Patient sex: M
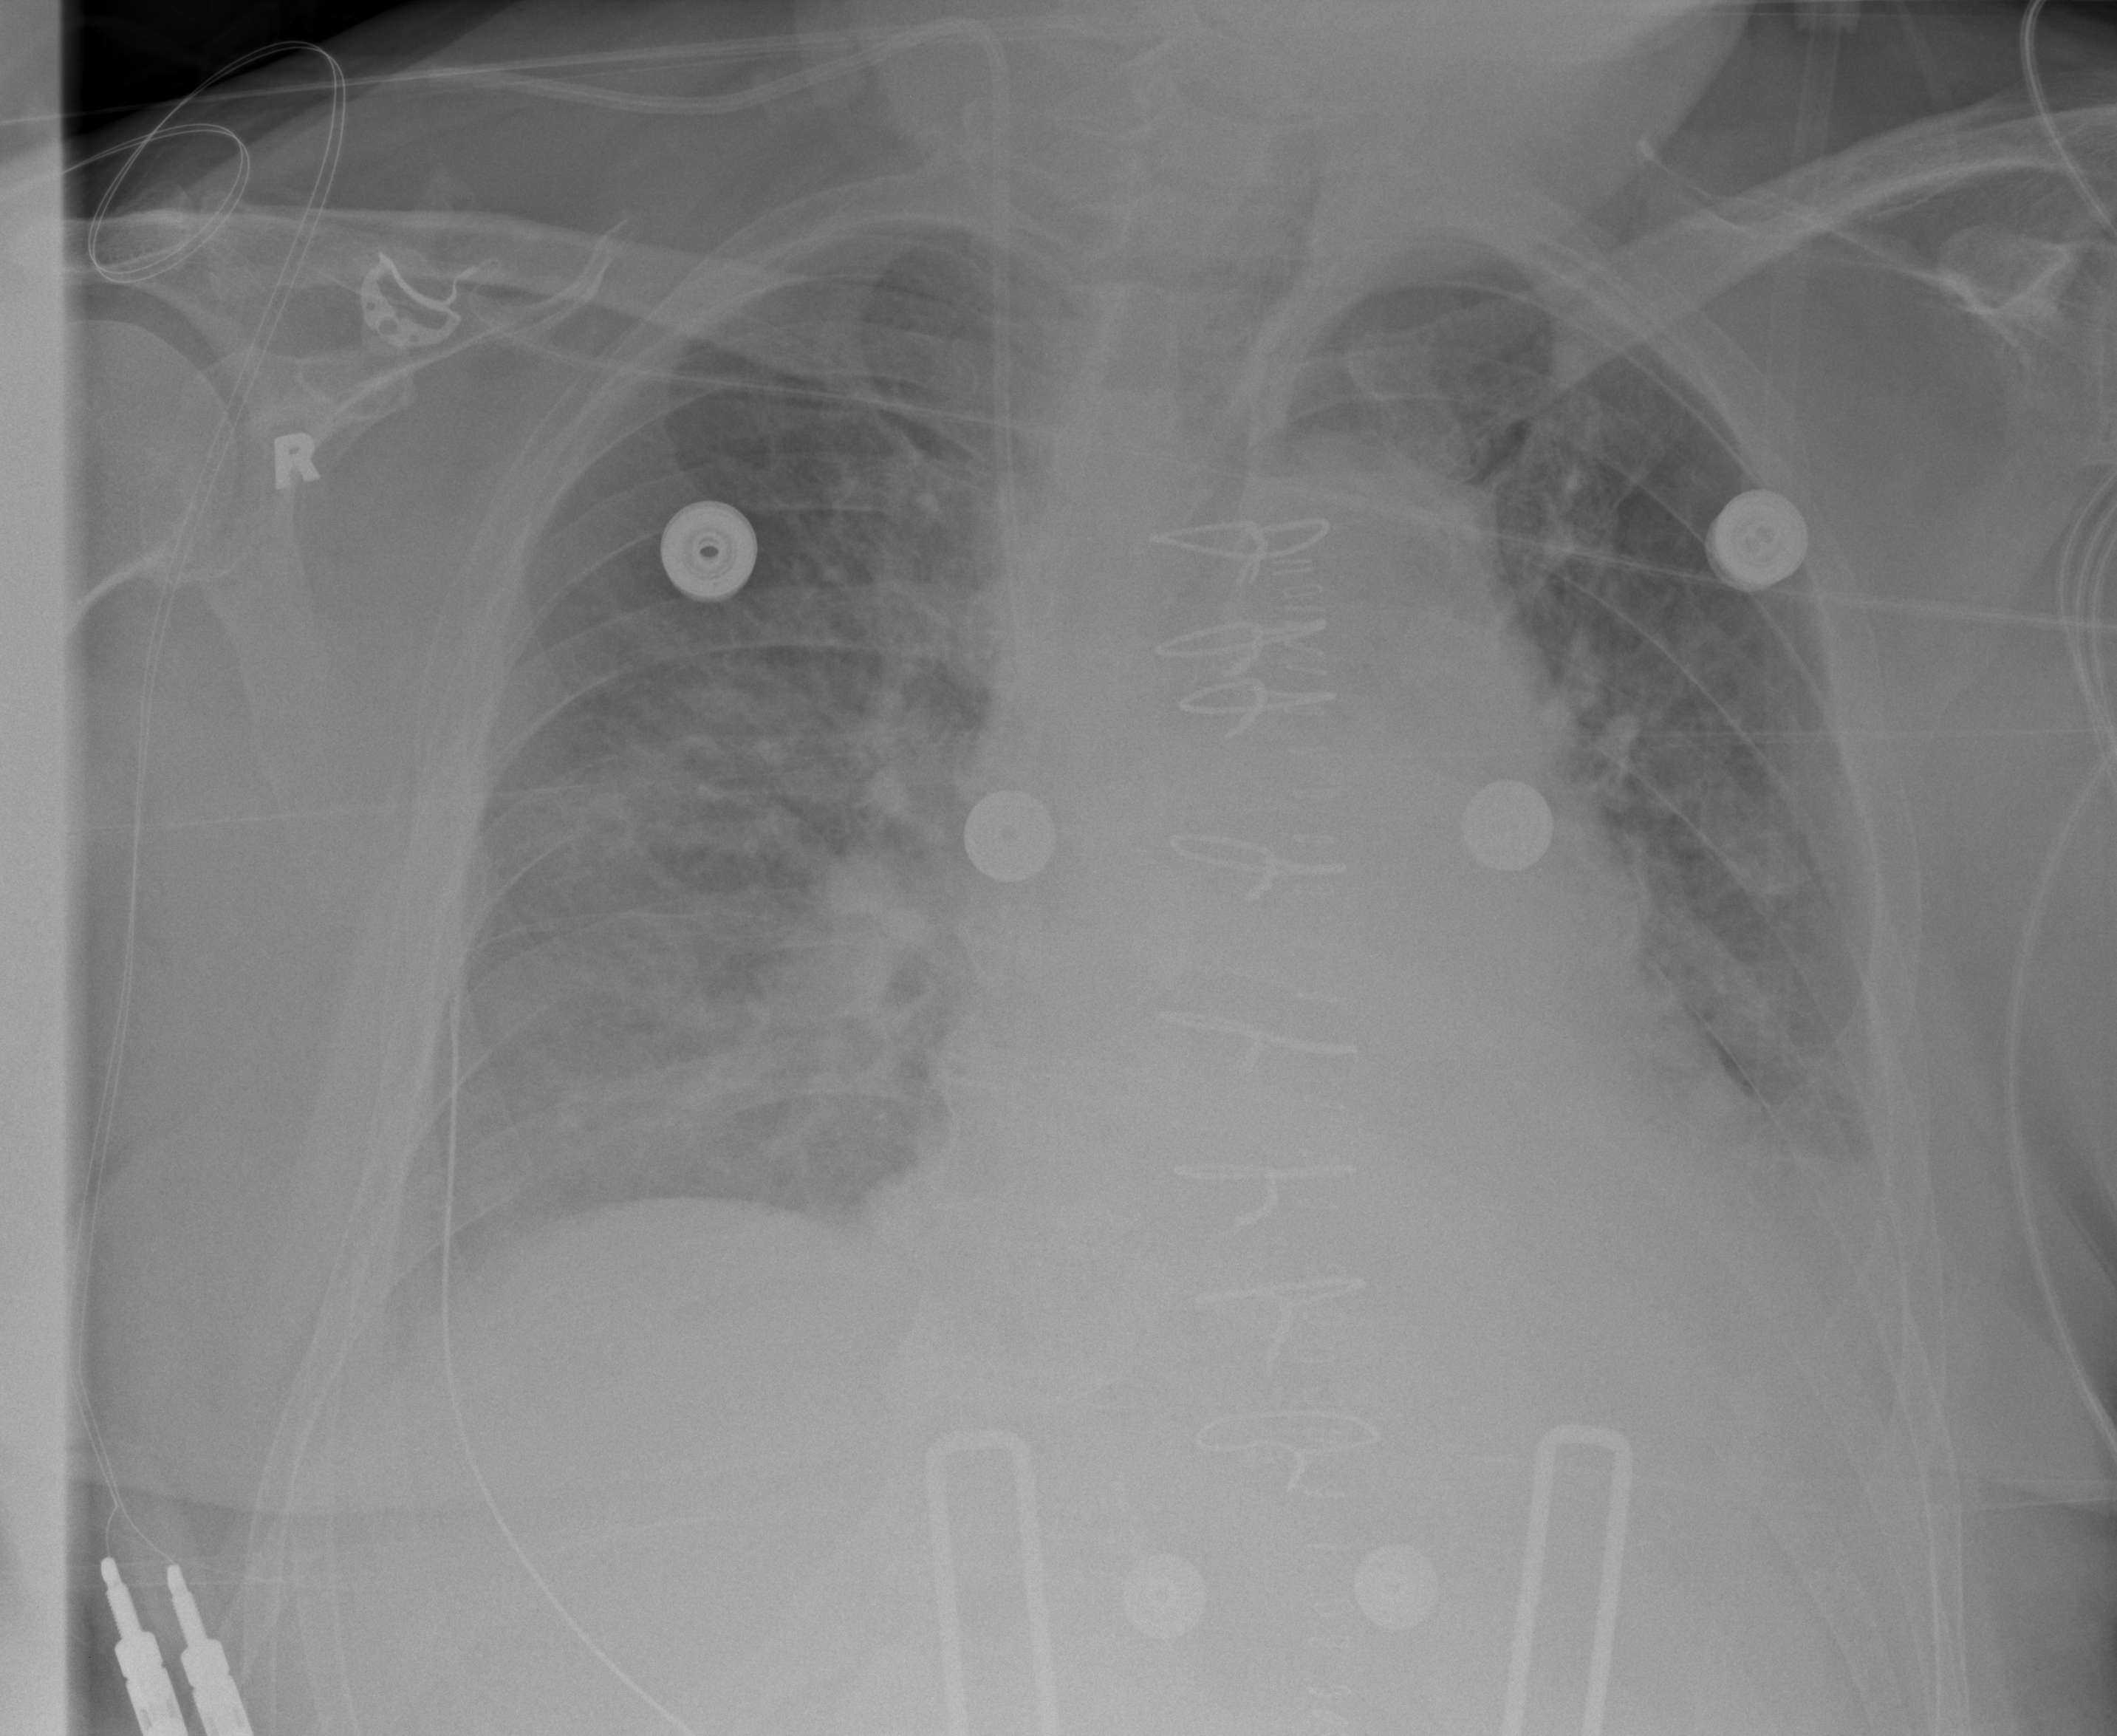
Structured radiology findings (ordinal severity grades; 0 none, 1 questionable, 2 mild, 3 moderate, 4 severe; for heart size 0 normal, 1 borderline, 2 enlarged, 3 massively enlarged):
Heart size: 1
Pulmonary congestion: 2
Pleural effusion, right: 2
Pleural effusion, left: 2
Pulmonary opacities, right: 2
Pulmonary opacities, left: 1
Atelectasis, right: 2
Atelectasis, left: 2